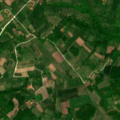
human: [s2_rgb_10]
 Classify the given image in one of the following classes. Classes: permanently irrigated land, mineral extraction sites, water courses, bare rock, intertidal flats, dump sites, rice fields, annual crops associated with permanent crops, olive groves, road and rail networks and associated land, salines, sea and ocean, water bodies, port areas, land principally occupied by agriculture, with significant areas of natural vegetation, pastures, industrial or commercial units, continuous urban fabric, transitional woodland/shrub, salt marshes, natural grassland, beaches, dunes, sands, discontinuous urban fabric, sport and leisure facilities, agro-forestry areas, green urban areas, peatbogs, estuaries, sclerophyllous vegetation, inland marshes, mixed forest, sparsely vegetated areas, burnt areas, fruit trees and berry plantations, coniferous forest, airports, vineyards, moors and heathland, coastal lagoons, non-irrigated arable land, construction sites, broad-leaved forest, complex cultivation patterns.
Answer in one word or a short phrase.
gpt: complex cultivation patterns, land principally occupied by agriculture, with significant areas of natural vegetation, broad-leaved forest